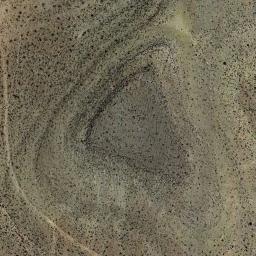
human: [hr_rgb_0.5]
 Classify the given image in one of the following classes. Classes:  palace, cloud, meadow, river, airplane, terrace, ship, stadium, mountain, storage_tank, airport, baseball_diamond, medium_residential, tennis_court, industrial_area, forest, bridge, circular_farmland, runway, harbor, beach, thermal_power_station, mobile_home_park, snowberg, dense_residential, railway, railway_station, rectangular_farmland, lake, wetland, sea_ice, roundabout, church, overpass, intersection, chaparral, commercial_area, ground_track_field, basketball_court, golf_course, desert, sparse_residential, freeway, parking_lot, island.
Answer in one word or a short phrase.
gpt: chaparral